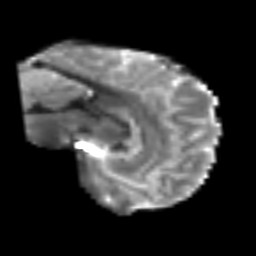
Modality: T2w
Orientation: sagittal
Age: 49
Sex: male
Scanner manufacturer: siemens
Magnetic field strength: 3 T
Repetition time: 6.1 s
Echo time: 0.101 s